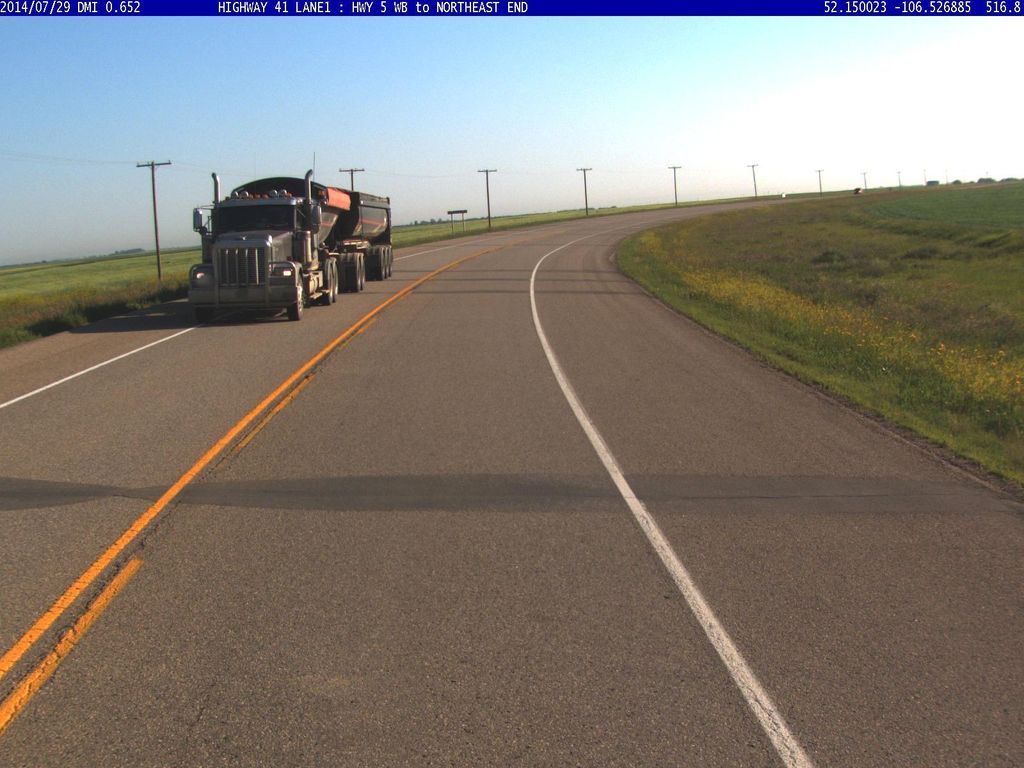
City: saskatoon